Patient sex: M
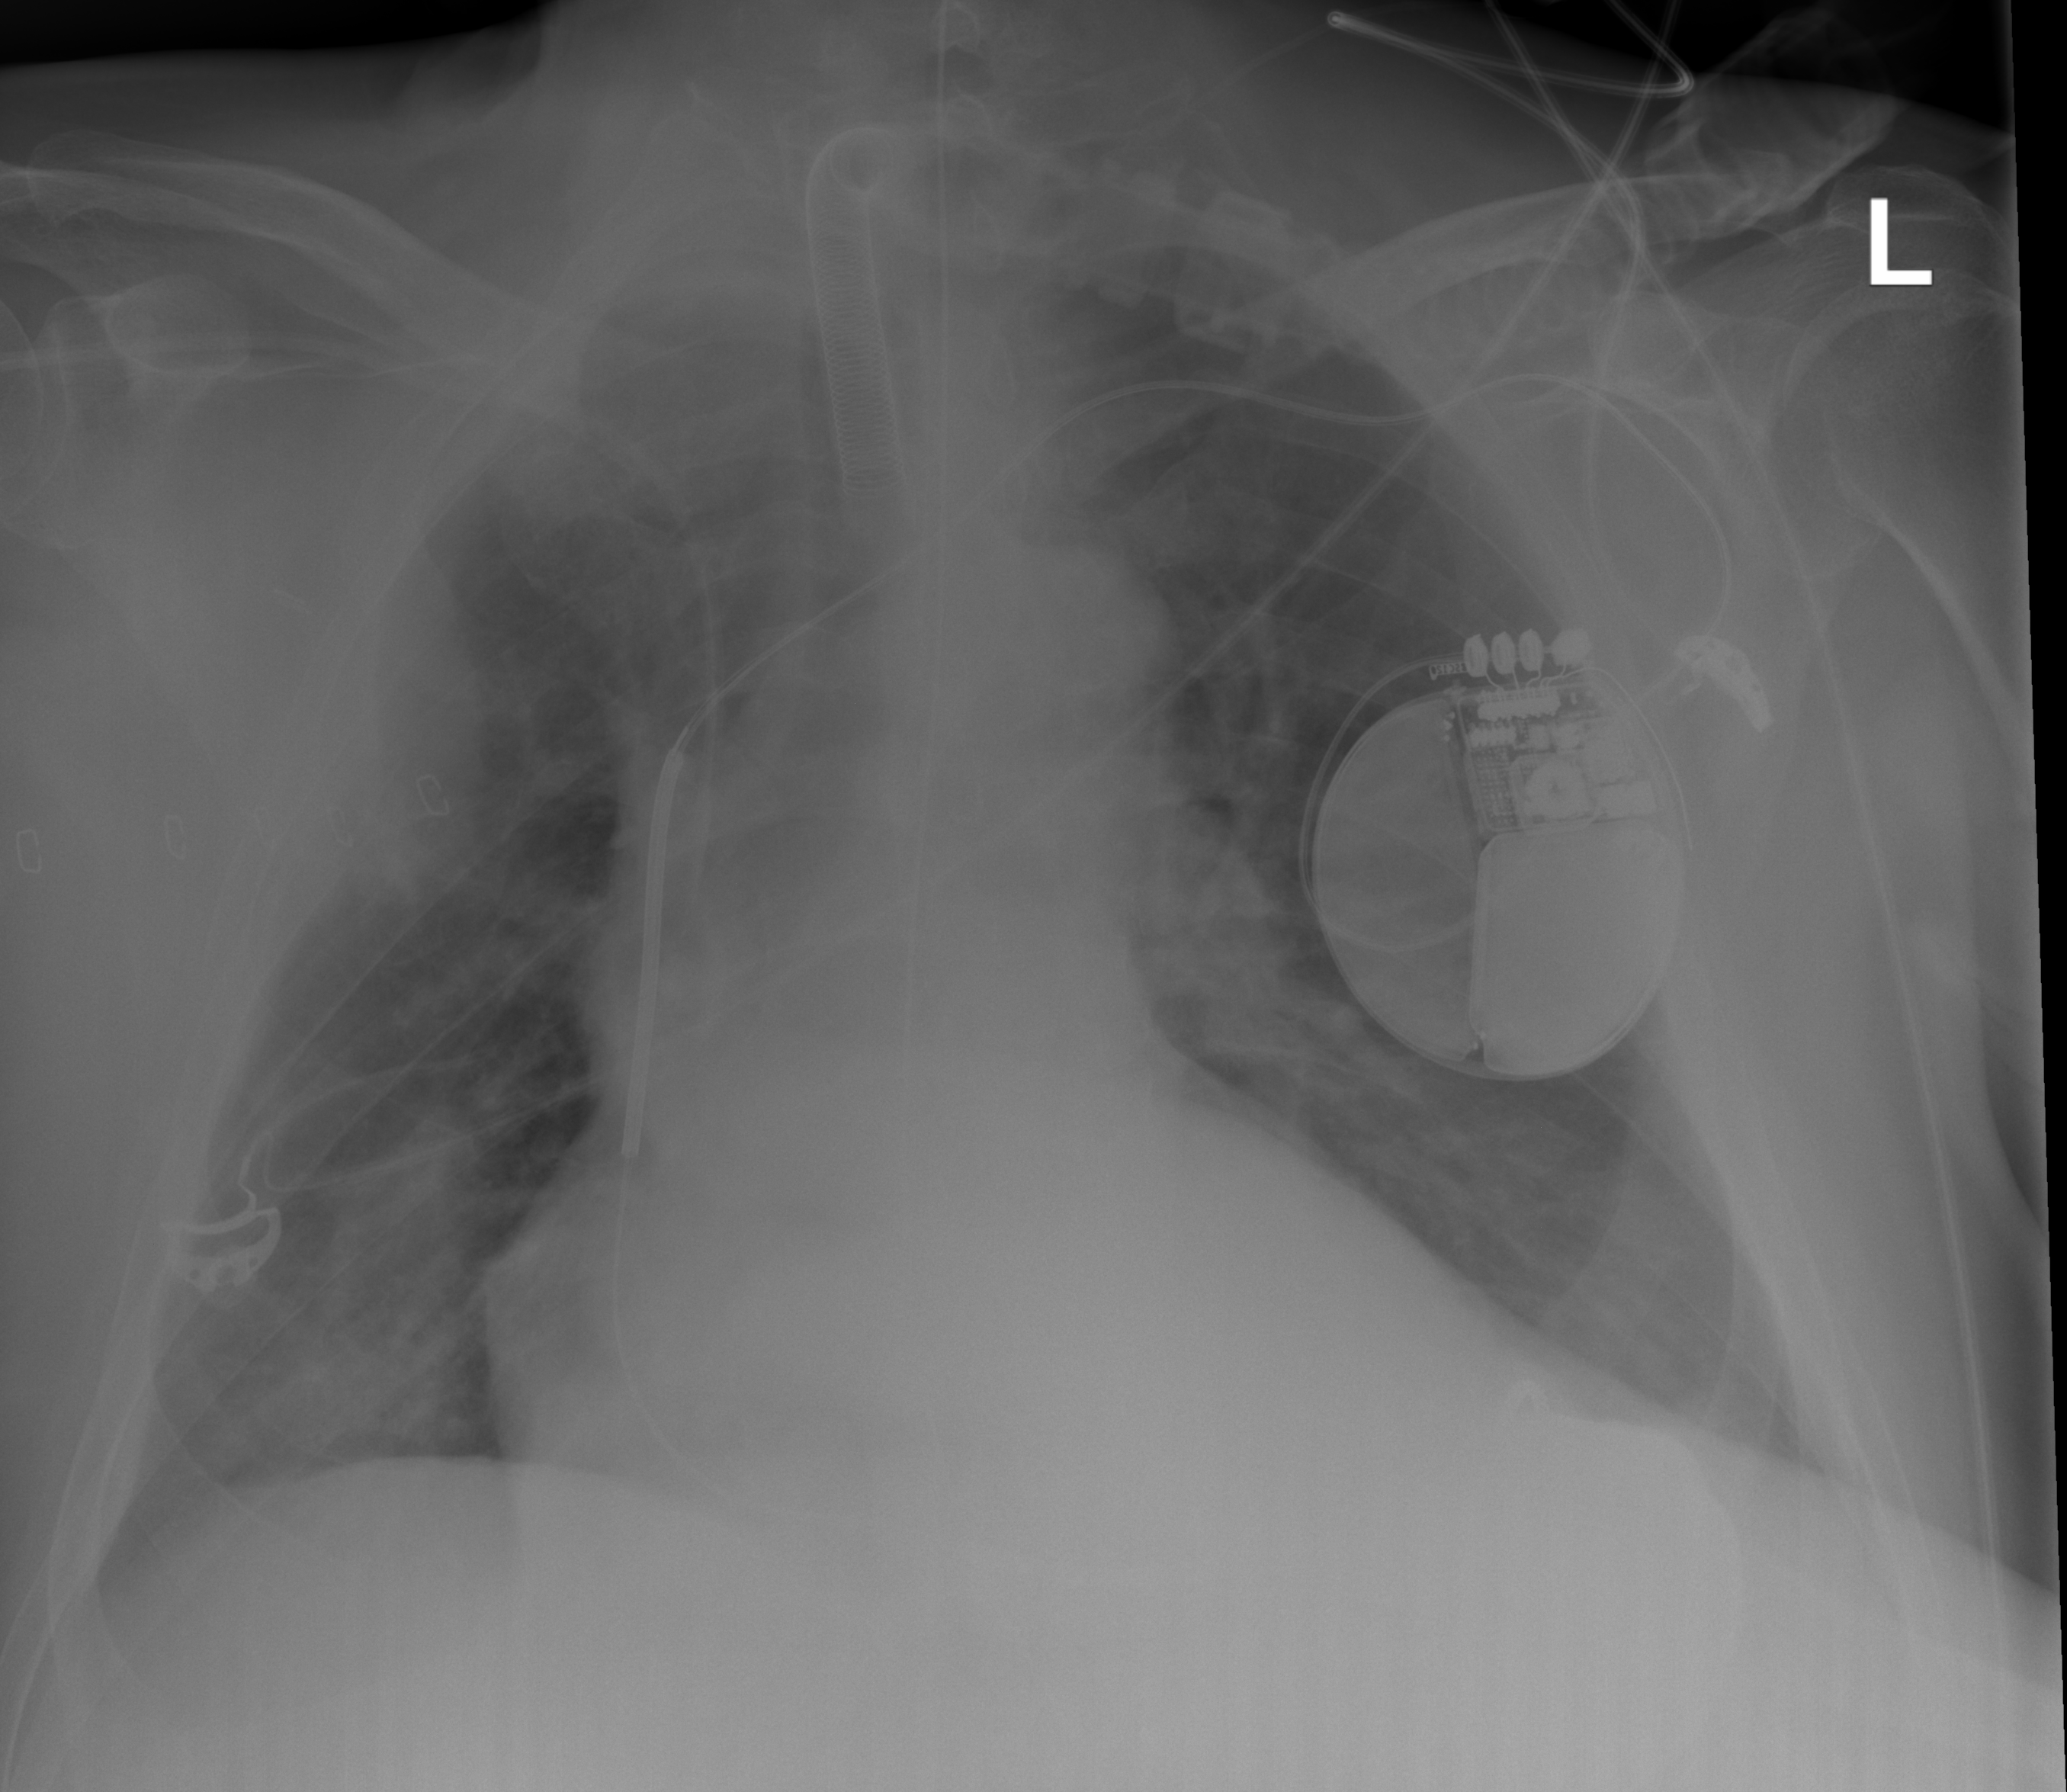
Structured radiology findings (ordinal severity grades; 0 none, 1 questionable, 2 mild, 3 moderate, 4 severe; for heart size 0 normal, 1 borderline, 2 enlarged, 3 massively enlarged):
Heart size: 2
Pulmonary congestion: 2
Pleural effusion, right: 2
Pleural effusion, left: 0
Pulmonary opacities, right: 2
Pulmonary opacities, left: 0
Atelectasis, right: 2
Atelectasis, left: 2